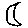
Label: moon